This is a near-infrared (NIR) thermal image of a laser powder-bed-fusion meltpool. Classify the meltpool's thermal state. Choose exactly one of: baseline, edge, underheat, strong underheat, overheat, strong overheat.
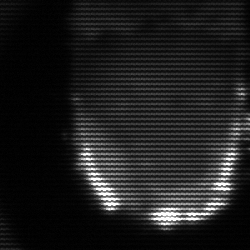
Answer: baseline